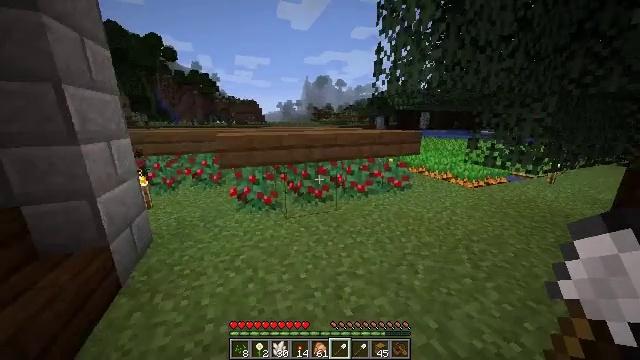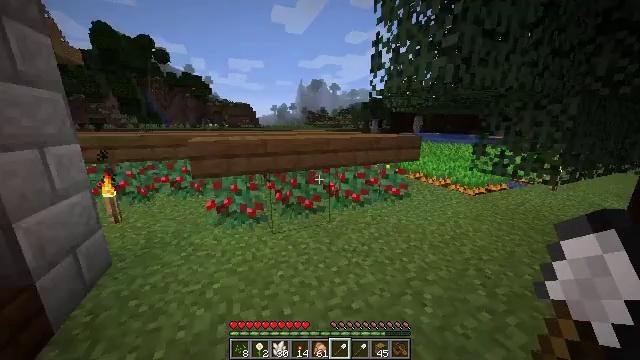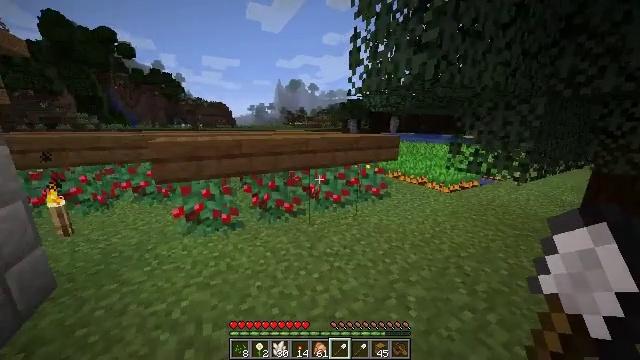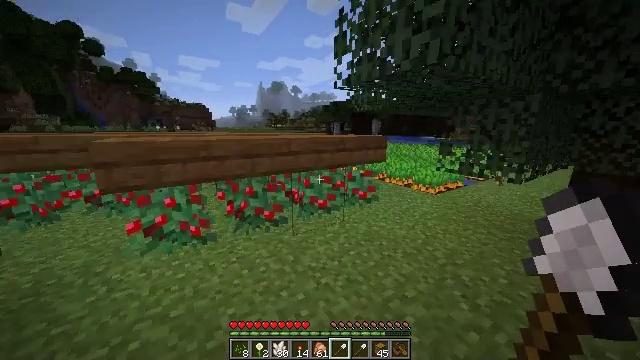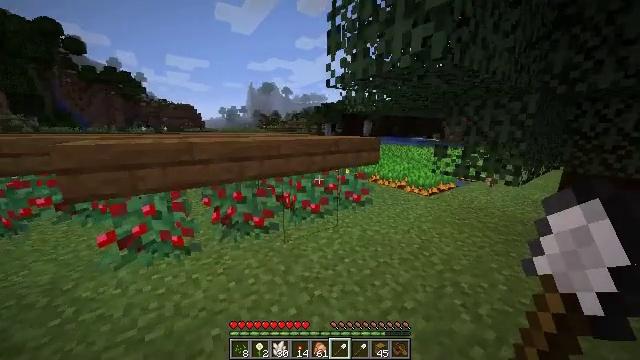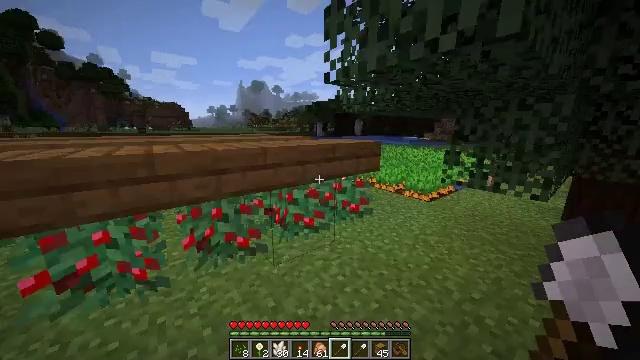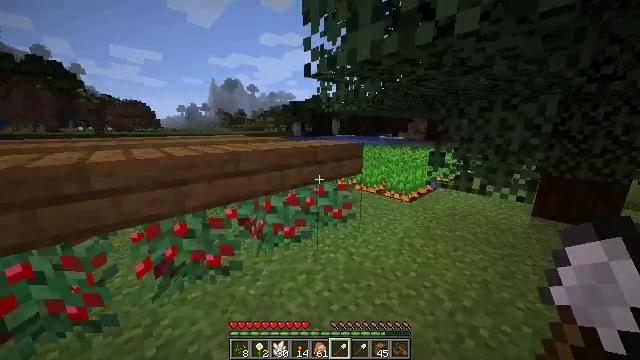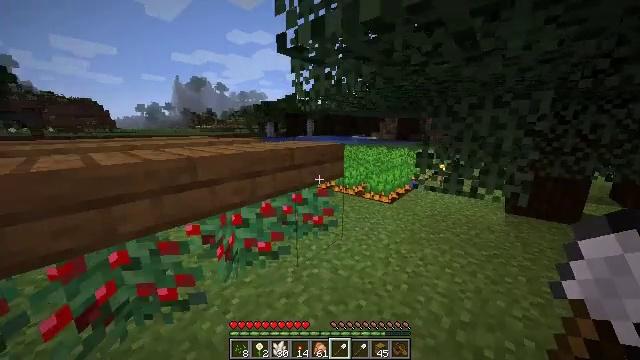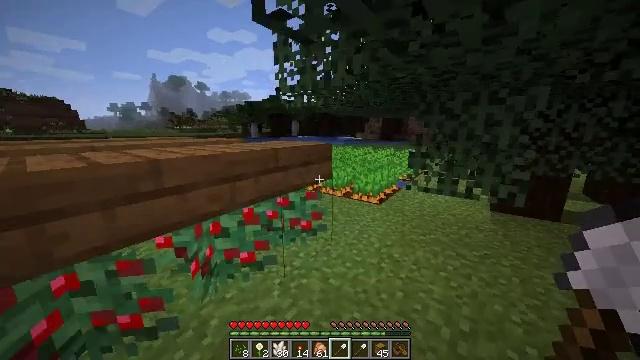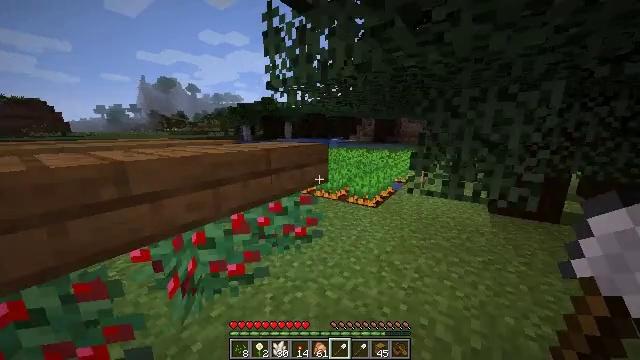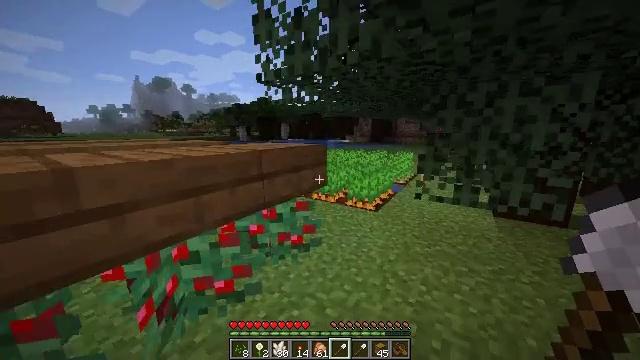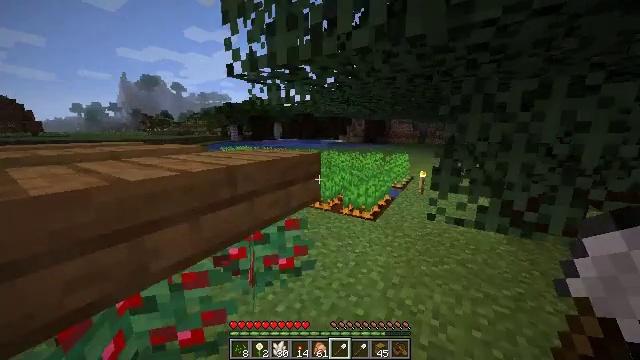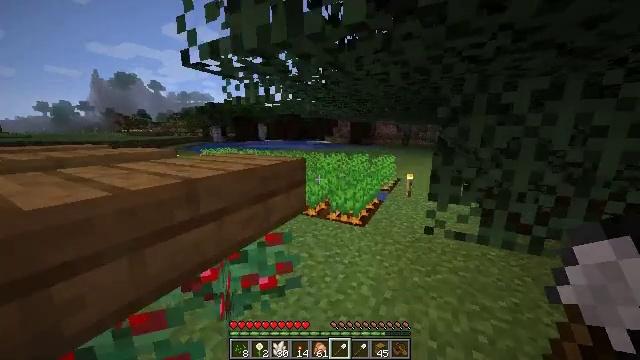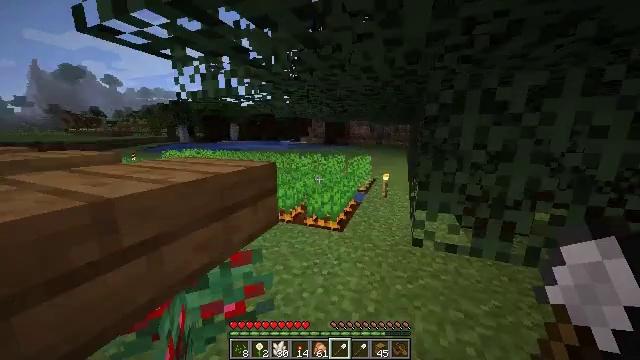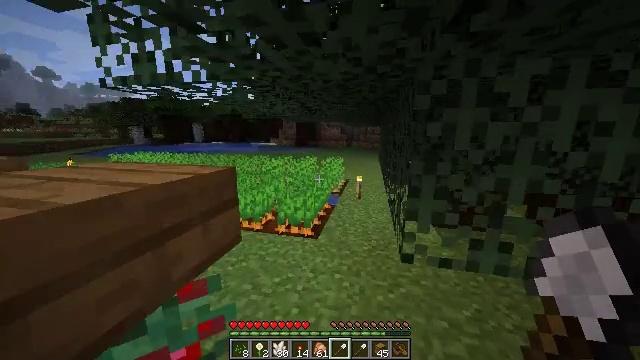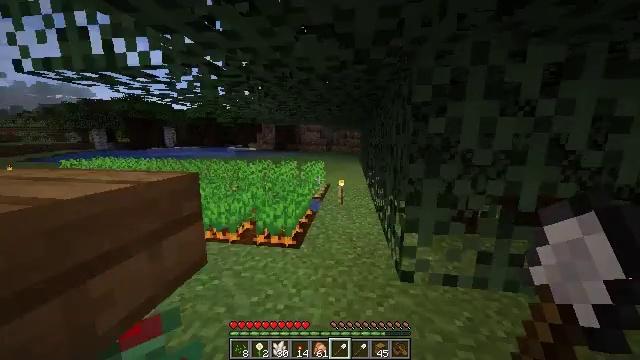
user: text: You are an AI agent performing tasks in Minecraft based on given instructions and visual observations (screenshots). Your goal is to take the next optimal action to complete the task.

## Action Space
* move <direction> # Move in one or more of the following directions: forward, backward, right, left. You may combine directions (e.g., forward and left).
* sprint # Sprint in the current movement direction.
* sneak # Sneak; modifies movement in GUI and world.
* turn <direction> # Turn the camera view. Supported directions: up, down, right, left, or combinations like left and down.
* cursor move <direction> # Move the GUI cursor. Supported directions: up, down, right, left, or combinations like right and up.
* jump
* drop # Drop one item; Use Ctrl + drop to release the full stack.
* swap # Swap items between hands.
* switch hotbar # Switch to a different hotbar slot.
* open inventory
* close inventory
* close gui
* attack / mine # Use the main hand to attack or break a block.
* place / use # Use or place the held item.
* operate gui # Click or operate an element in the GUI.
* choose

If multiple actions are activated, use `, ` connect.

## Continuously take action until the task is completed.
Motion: motion action
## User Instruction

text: Break the purple bed to move it.
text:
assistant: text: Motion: move forward, turn right
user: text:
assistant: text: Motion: move forward, sprint, turn right
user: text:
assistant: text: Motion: move forward, sprint, turn right
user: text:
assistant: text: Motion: move forward, sprint, turn right
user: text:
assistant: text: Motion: move forward, turn right
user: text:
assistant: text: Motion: move forward, turn right
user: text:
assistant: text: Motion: move forward, turn right
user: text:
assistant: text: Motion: move forward, sprint, turn right
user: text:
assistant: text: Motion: move forward, sprint, turn right
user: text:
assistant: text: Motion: move forward, sprint
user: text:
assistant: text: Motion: move forward, sprint, turn right
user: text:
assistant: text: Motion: move forward, turn right
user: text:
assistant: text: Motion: move forward, turn right
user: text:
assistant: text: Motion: move forward, turn right
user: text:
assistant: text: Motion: move forward, sprint, turn right and up
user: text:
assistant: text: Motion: move forward, sprint, turn right
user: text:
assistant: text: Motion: move forward, sprint, turn right
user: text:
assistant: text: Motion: move forward, turn right
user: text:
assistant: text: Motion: move forward
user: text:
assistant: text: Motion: move forward, sprint
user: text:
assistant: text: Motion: move forward, sprint
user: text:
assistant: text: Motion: move forward, sprint
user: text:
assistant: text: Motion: move forward, sprint
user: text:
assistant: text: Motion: move forward
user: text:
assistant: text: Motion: move forward
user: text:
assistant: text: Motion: move forward, sprint
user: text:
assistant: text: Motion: move forward, sprint
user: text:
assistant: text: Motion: move forward, sprint
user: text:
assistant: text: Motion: move forward
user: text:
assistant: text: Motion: move forward